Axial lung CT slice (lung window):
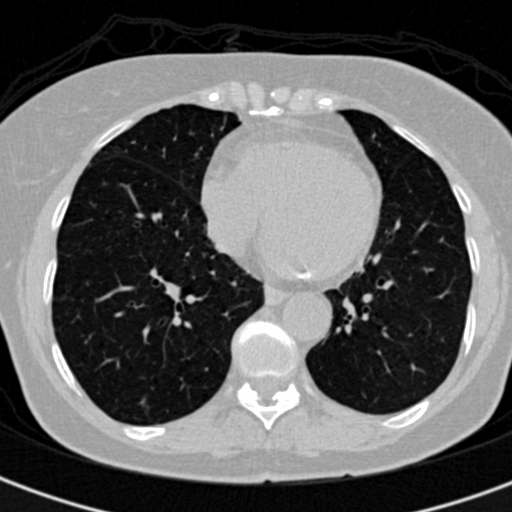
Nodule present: no